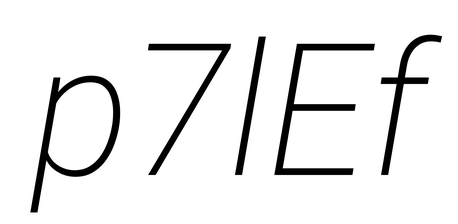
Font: Roboto-Italic_ExtraLight_Italic